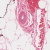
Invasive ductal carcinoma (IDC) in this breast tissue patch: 0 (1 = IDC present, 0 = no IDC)